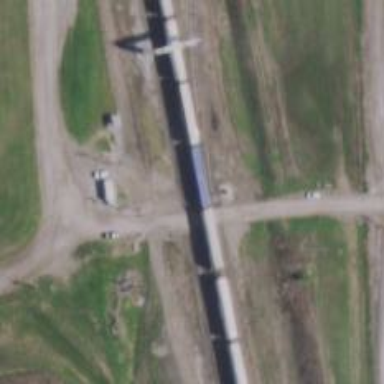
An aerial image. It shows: Railway siding with rails.